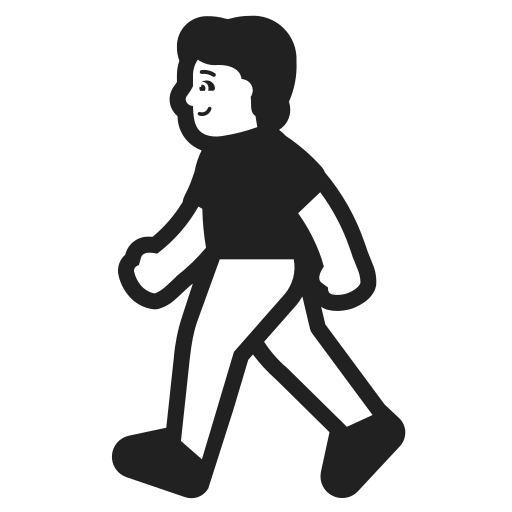
person walking high contrast default